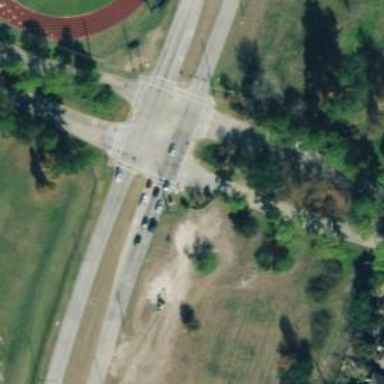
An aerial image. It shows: Secondary road.